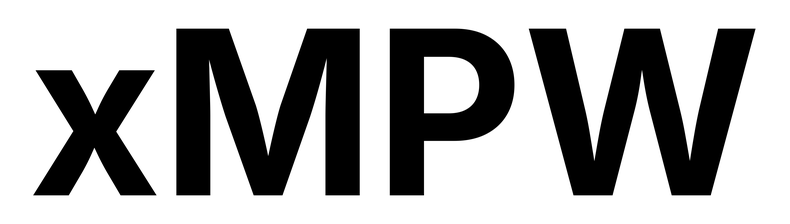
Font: Inter_Bold